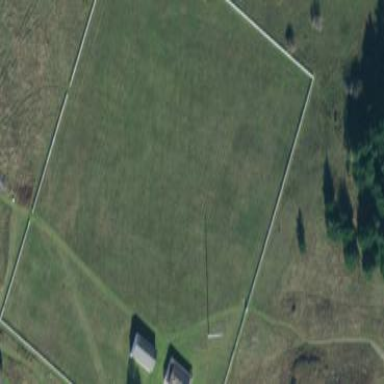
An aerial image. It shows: Meadow surrounding protected historic fort site.